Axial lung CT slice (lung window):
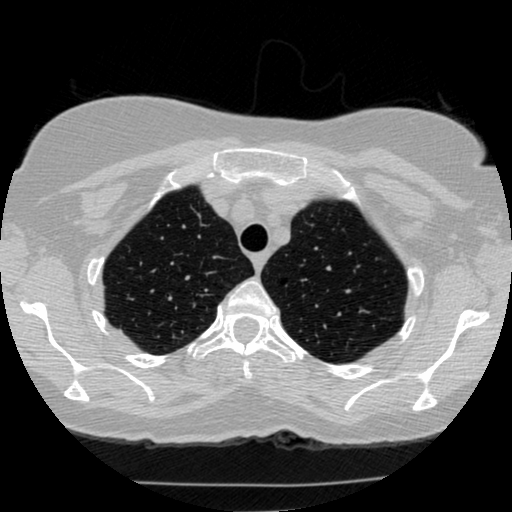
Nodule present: no